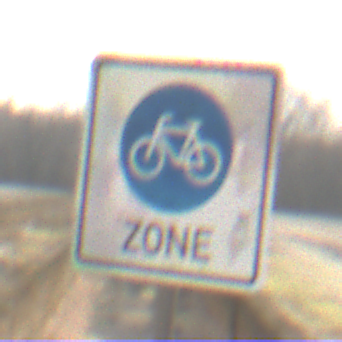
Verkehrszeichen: BeginnFahrradzone
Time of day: MorningAfternoon
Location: Outdoor (Nature)
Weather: PartlyCloudy
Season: Winter
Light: Natural